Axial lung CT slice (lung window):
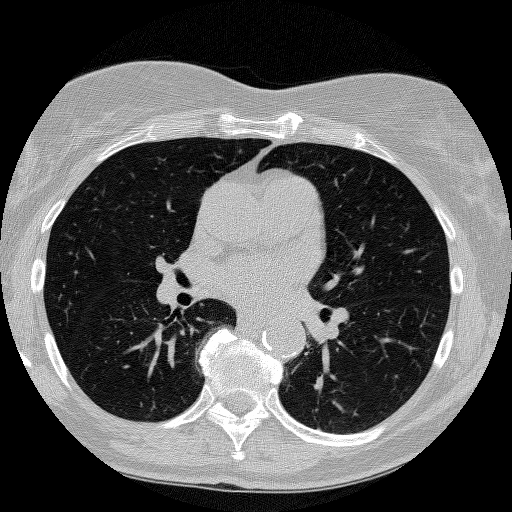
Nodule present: no